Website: macys
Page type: customer-info-address
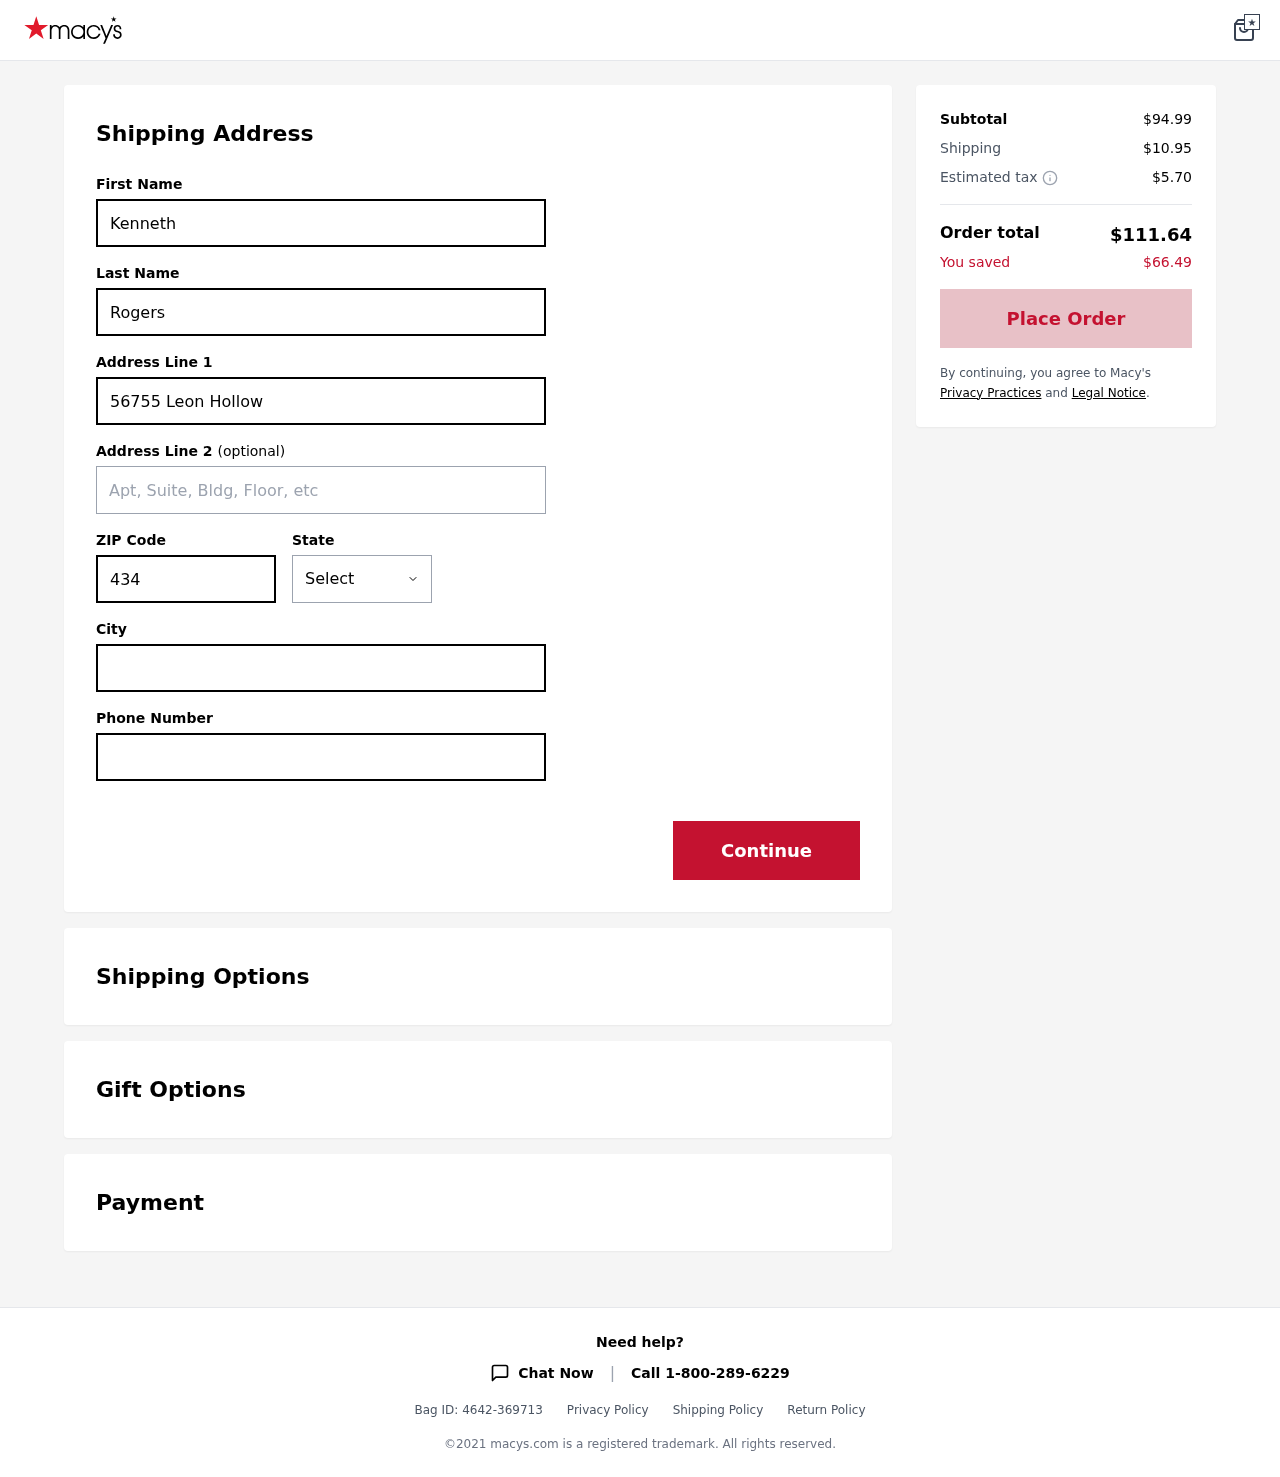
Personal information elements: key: PII_CITY
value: New Larryfurt
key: PII_FIRSTNAME
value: Kenneth
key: PII_LASTNAME
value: Rogers
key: PII_PHONE
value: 8959390084
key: PII_POSTCODE
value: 43402
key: PII_STATE
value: Alaska
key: PII_STREET
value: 56755 Leon Hollow
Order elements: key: ORDER_SUBTOTAL
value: $94.99
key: ORDER_SHIPPING_COST
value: $10.95
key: ORDER_TAX
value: $5.70
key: ORDER_TOTAL
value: $111.64
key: ORDER_SAVINGS
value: $66.49